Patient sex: M
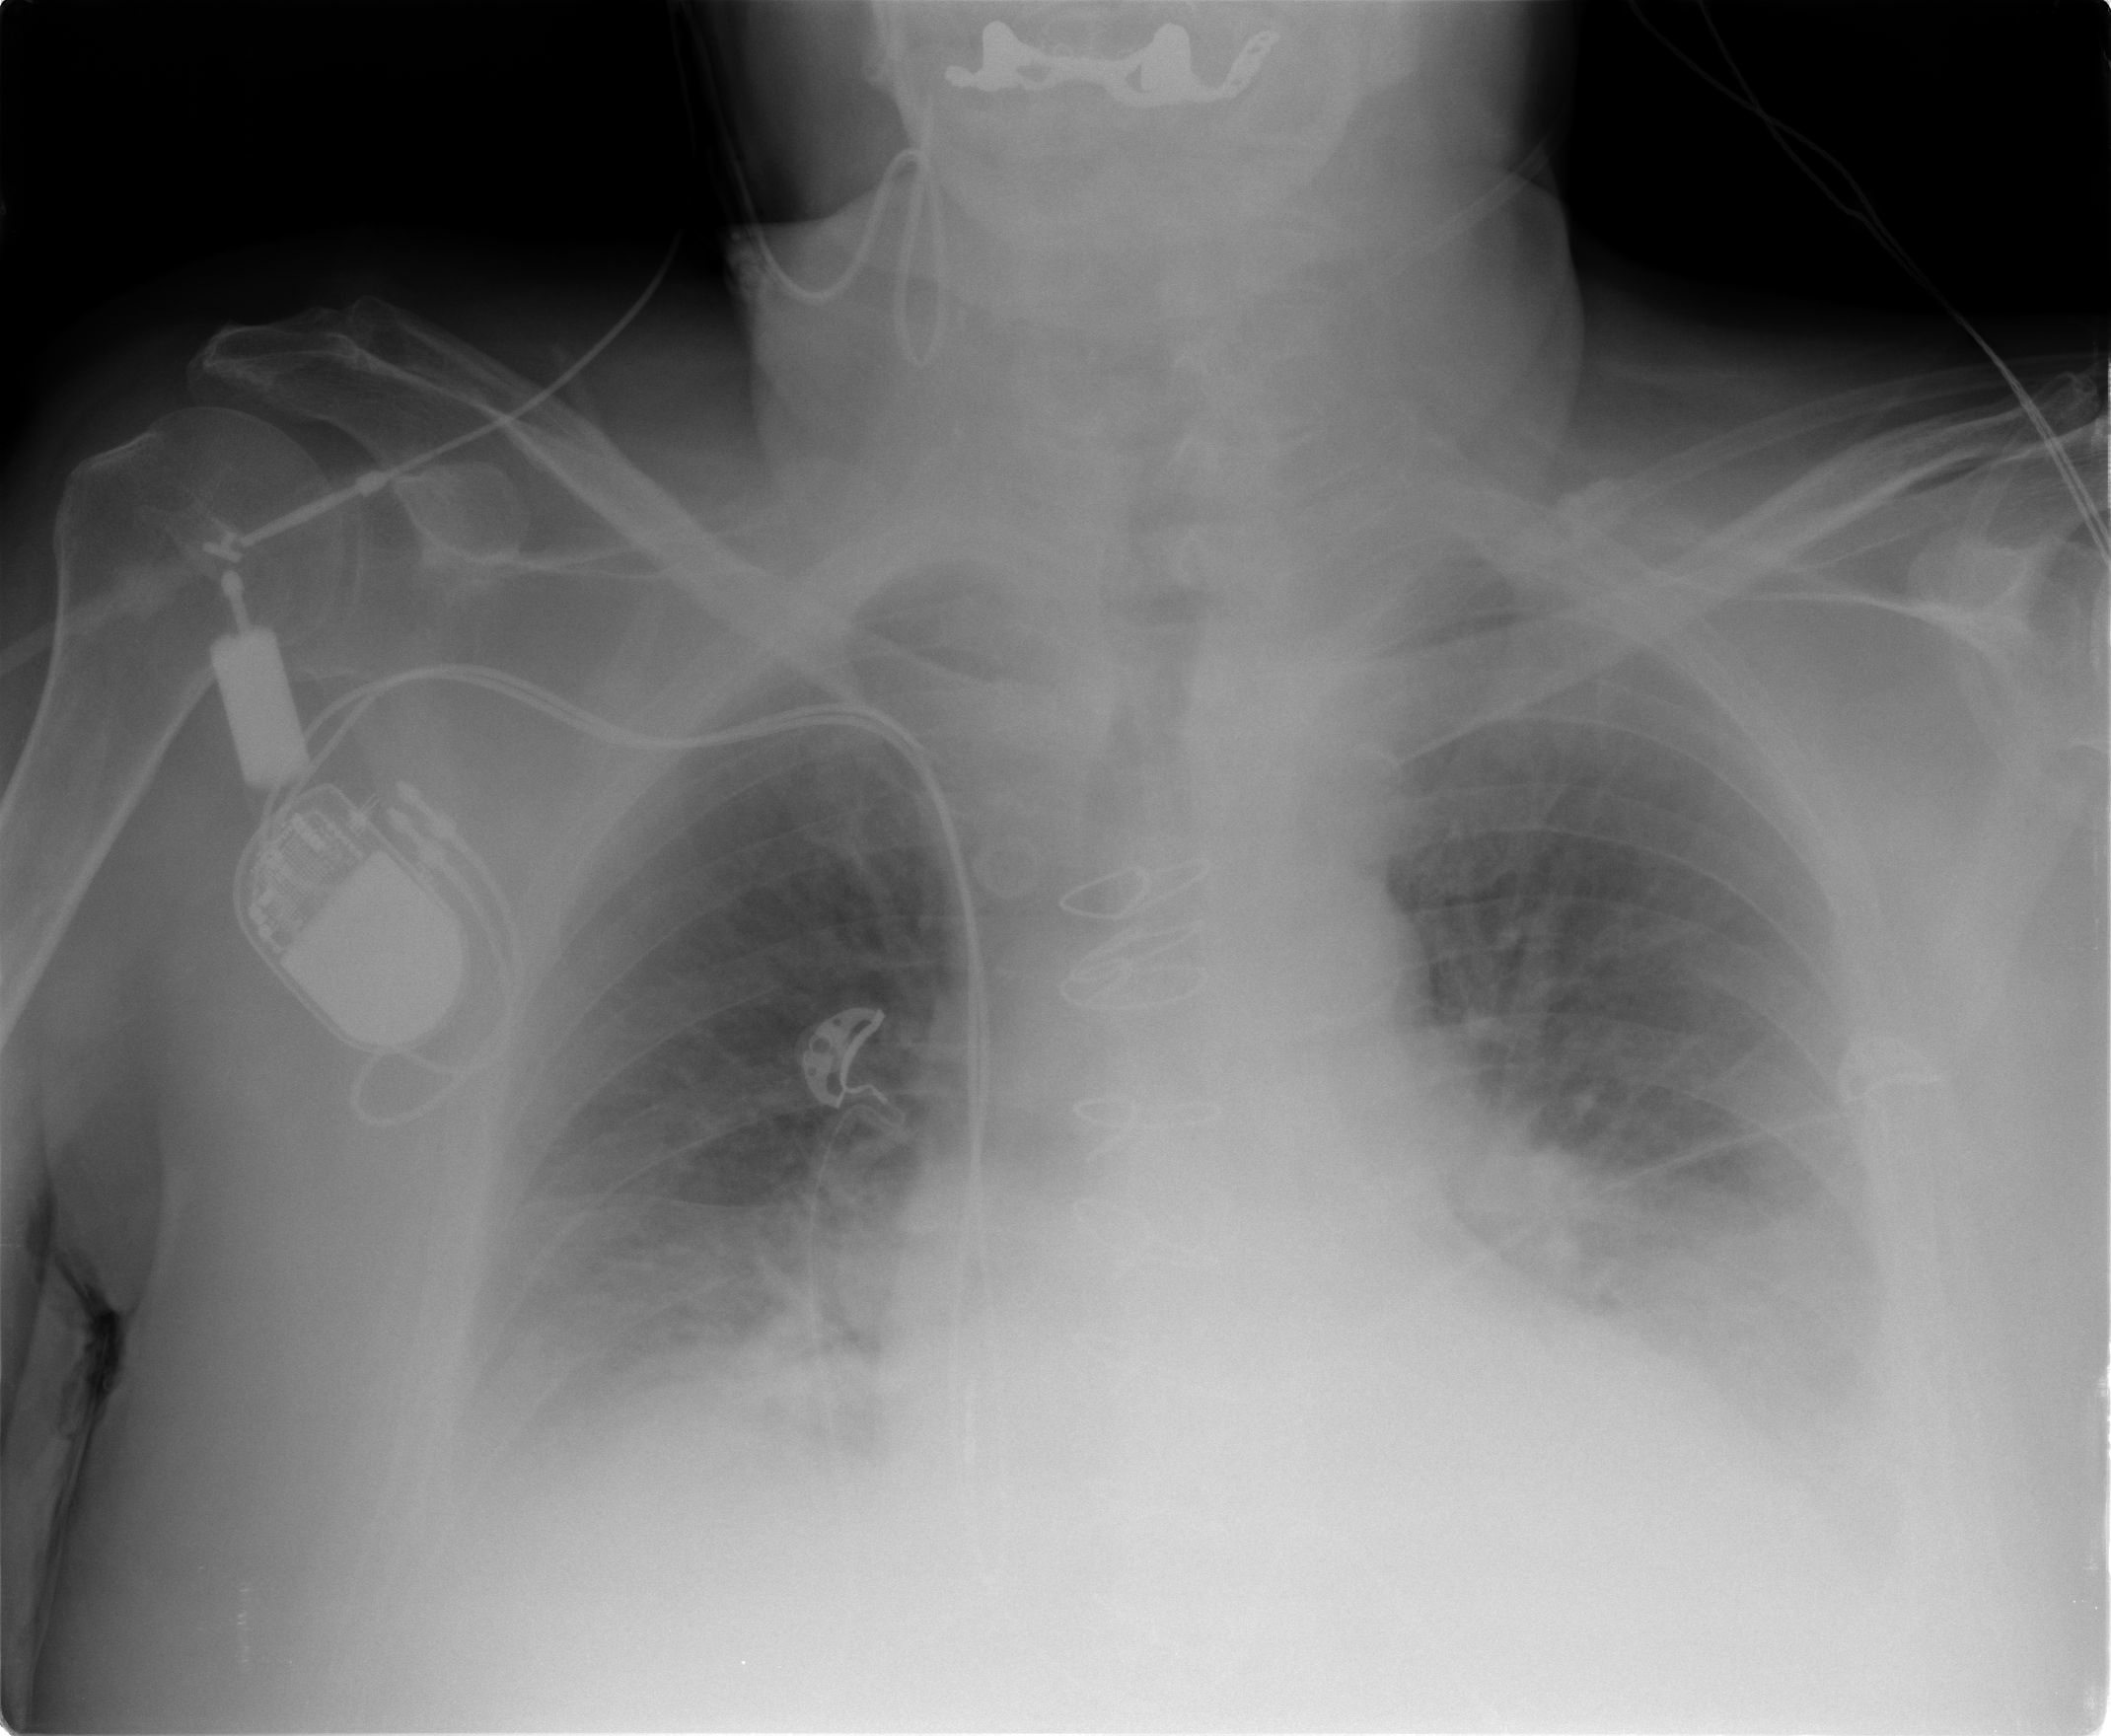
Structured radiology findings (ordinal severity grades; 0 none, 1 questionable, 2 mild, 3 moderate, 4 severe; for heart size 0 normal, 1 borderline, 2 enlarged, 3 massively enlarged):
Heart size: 2
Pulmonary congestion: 2
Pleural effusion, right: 3
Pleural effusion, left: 3
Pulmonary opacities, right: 2
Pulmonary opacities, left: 2
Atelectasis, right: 2
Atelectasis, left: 2